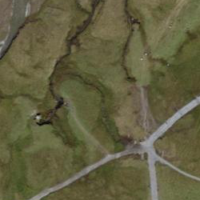
EUNIS habitat code: 23
Species observed at this site:
Caltha palustris
Gentianella campestris
Parnassius phoebus